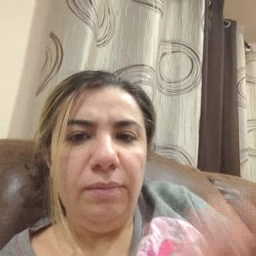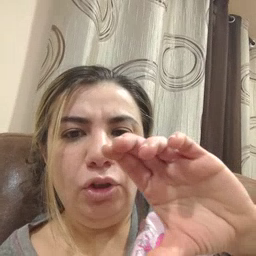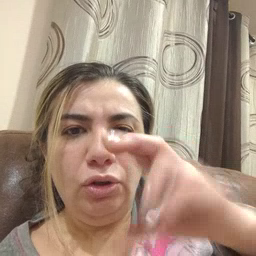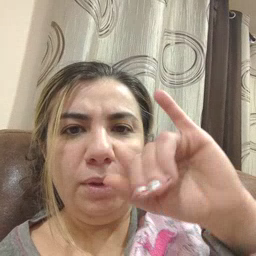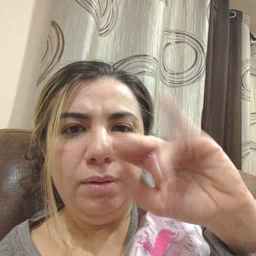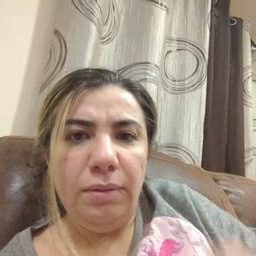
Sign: chin